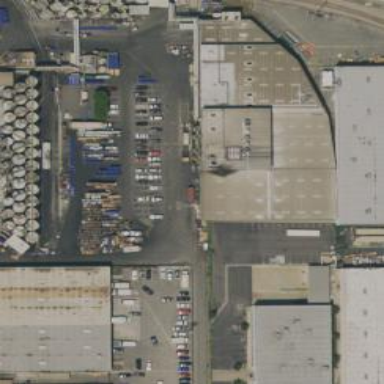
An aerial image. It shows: Warehouse building.